Here is a 2-D grayscale rendering of raw bearing vibration samples (signal-to-image). What is the most likely bearing condition (normal, inner_race, outer_race, ball)?
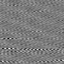
Answer: ball